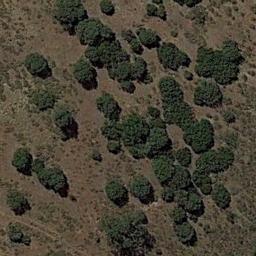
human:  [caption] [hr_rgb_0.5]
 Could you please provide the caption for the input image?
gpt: There are many different kinds of bushes make up the chaparral in the yellow bare land .

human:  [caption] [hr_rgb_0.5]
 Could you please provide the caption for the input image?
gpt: Some green chaparrals grow on the wasteland .

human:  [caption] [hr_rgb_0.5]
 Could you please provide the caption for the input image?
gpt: Chaparral is densely distributed in the sand .

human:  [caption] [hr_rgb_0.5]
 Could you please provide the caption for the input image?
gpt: The plants in the chaparral are not evenly distributed .

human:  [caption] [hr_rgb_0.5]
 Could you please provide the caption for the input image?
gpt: There are some scattered trees in this desert .